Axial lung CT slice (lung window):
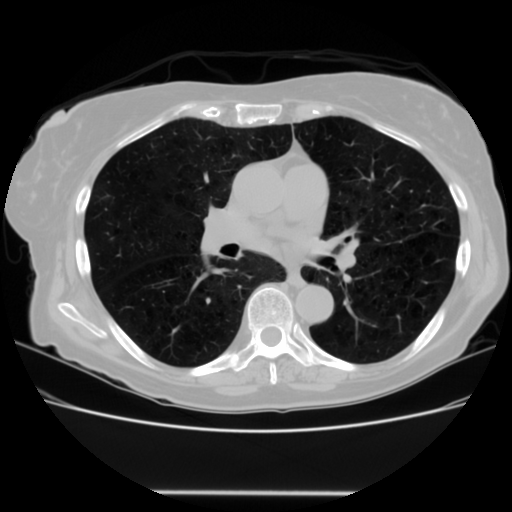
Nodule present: no